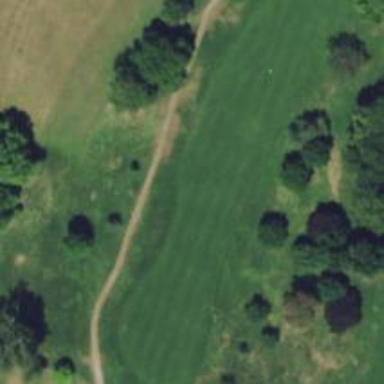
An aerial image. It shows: Well-maintained golf cart path.